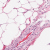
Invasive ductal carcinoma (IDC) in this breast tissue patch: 0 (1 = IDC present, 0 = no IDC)